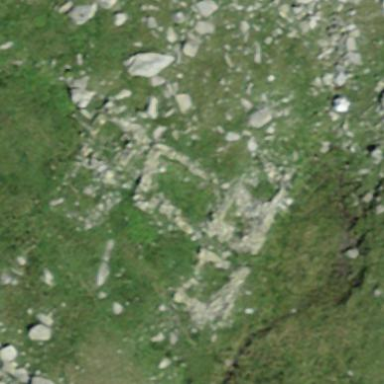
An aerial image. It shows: Historic building in ruins.